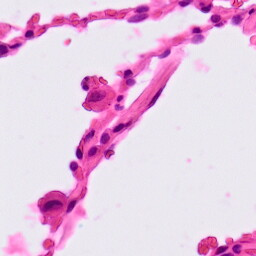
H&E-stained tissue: Lung